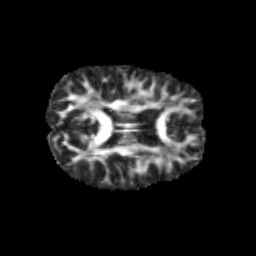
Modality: FA
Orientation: axial
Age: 11
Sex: male
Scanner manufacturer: siemens
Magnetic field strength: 3 T
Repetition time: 3.8 s
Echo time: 0.07 s